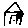
Label: house